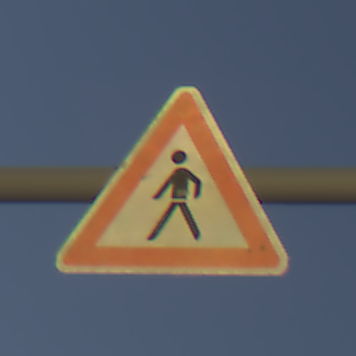
Verkehrszeichen: FussgaengerRechts
Umgebung: Outdoor, Nature
Tageszeit: Midday
Wetter: Clear
Licht: Natural
Jahreszeit: NotSpecified
Kontrast: HighContrast